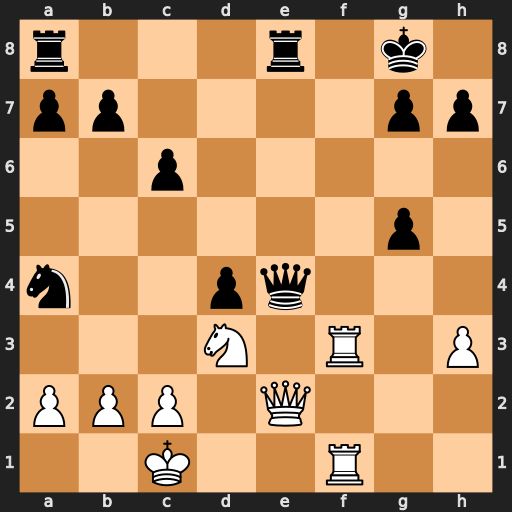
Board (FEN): r3r1k1/pp4pp/2p5/6p1/n2pq3/3N1R1P/PPP1Q3/2K2R2
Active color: w
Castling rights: -
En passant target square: -
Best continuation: Rf8+ Rxf8 Rxf8+ Rxf8 Qxe4